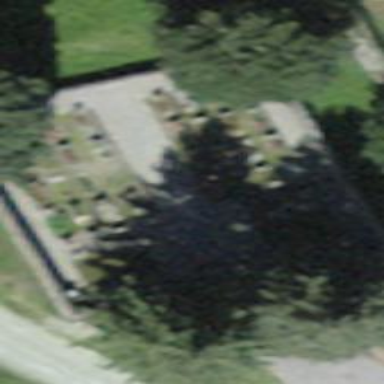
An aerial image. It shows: Cemetery.